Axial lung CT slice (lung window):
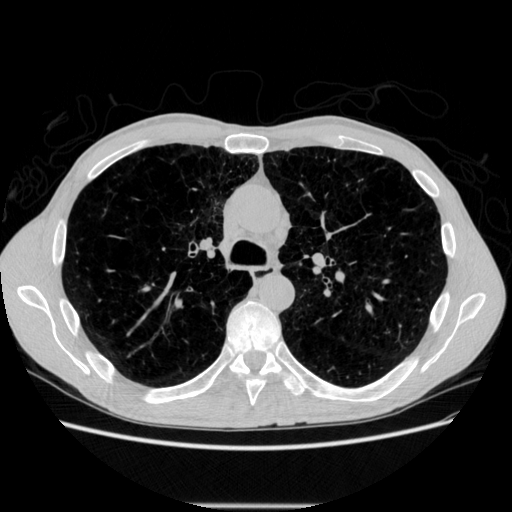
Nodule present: no